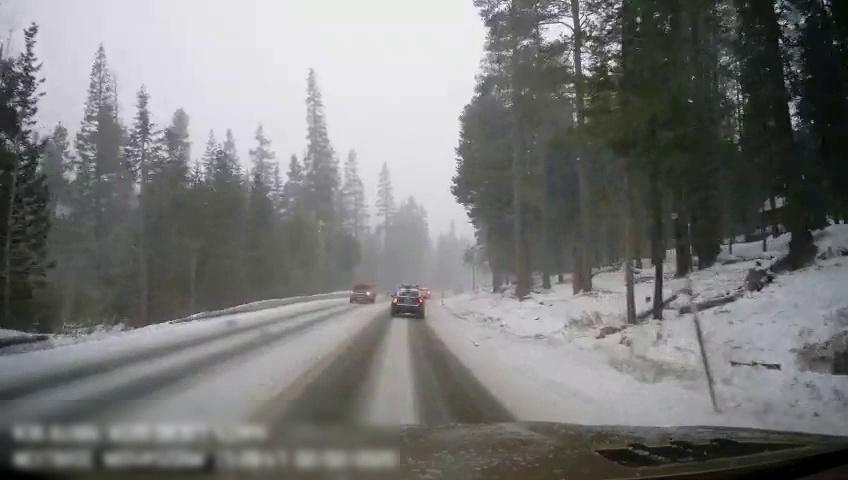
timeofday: Day
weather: Snowy
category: Drivable Space
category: Vehicles | Truck
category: Vehicles | Car
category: Vehicles | SUV